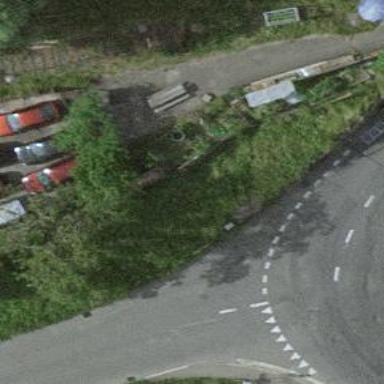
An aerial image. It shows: Street cabinet.